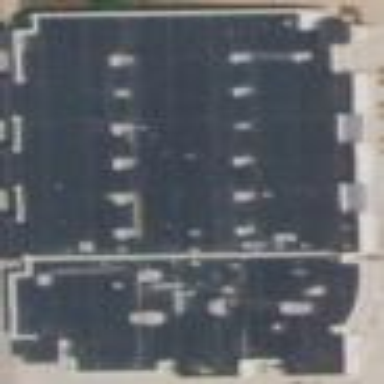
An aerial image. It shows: Retail building.